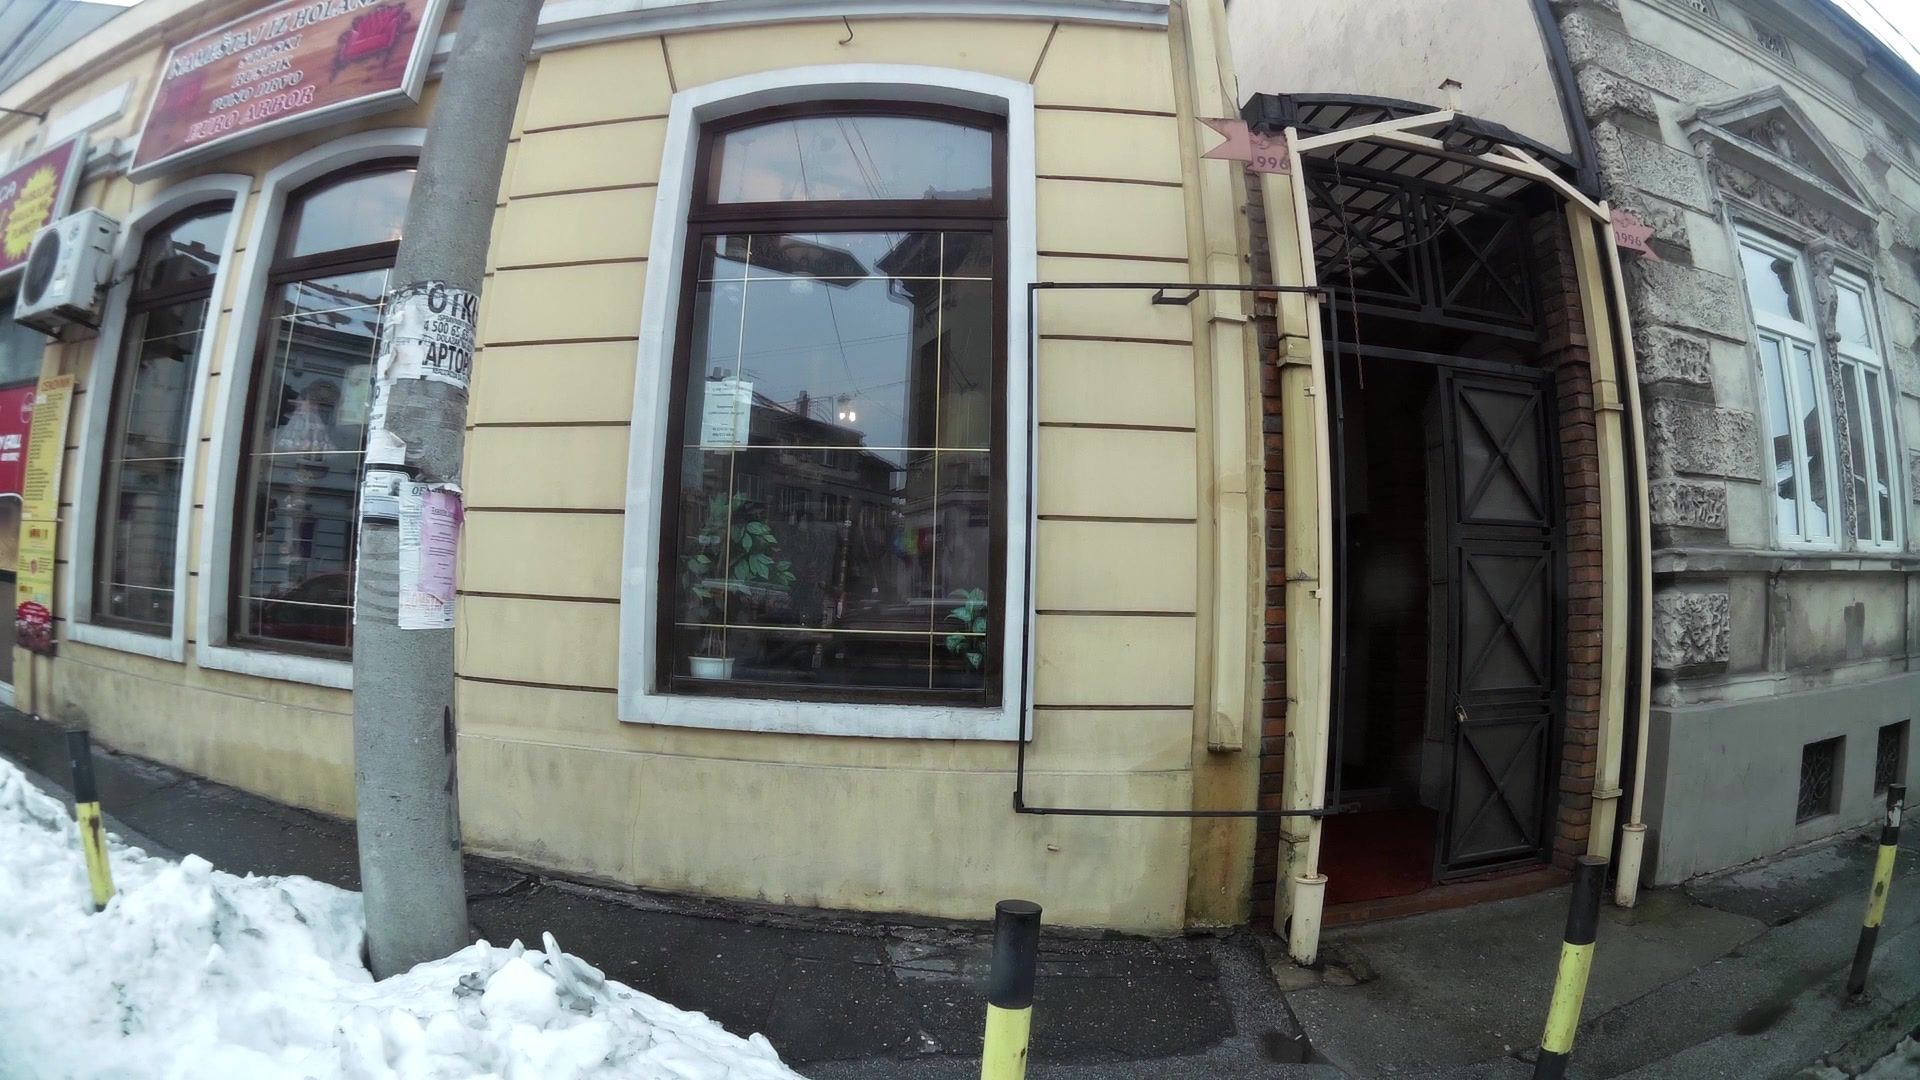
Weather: snowy
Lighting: day
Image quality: slightly poor
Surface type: walking surface
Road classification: tertiary
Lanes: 2
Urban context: urban centre
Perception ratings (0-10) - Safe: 3.66, Lively: 4.03, Beautiful: 2.14, Boring: 5.82, Depressing: 4.15, Wealthy: 6.86